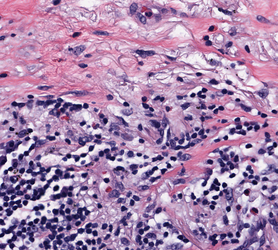
Tumor epithelial tissue: no
Tumor-associated stroma tissue: yes
Normal tissue: no